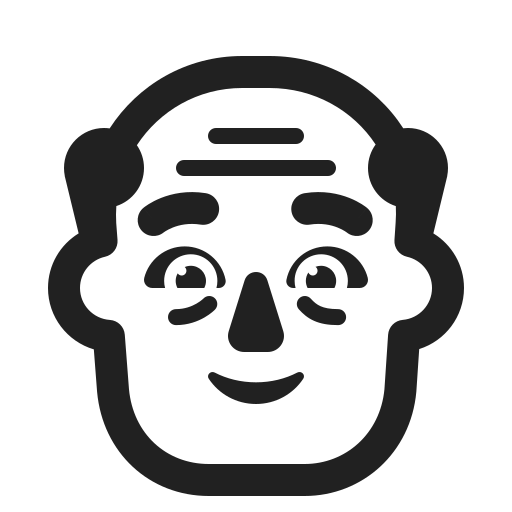
old man high contrast default